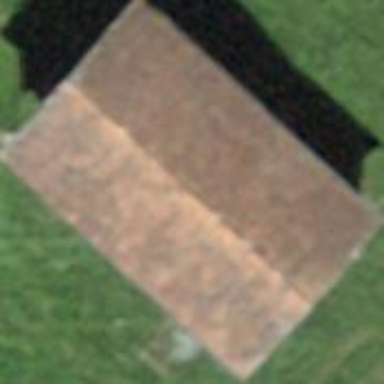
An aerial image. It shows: Shed.